Question: I want to show a video at the beginning of the application start, just like a splash. My whole app will be in Navigation. First, i add the video in a splashViewController and set it in appDelegate as rootView and then simply set the mainViewController as rootView again.
'''
- (BOOL)application:(UIApplication *)application didFinishLaunchingWithOptions:(NSDictionary *)launchOptions
{
UIStoryboard *mainStoryboard = [UIStoryboard storyboardWithName:@"Main" bundle: nil];
splashViewController = [[SplashViewController alloc] init];
splashViewController = (SplashViewController *)[mainStoryboard instantiateViewControllerWithIdentifier:@"SplashViewController"];
self.window.rootViewController = splashViewController;
[NSTimer scheduledTimerWithTimeInterval:9.0 target:self selector:@selector(removeSplashScreen:) userInfo:nil repeats:NO];
return YES;
}
-(void)removeSplashScreen:(id)userInfo
{
[splashViewController removeFromParentViewController];
UIStoryboard *mainStoryboard = [UIStoryboard storyboardWithName:@"Main" bundle: nil];
mainViewController = [[MainViewController alloc] init];
mainViewController = (MainViewController *)[mainStoryboard instantiateViewControllerWithIdentifier:@"MainViewController"];
self.window.rootViewController = mainViewController;
}
'''
Now i want to start navigation from this mainViewController. I use storyBoard & add navigation from 'Editor > Embed in > Navigation Controller' in mainViewController. Don't do it programmatically. But i know the way of implementing it using Nib.xib. Here i also put the 'arrow'(The arrow which indicate the starting VC) mark besides of it. But it getting crash when i click a button from mainVC to go next VC. How can i set the navigation here?
If any one have the answer, please share with me. Thanks a lot in Advance.
The scenario of my storyboard:

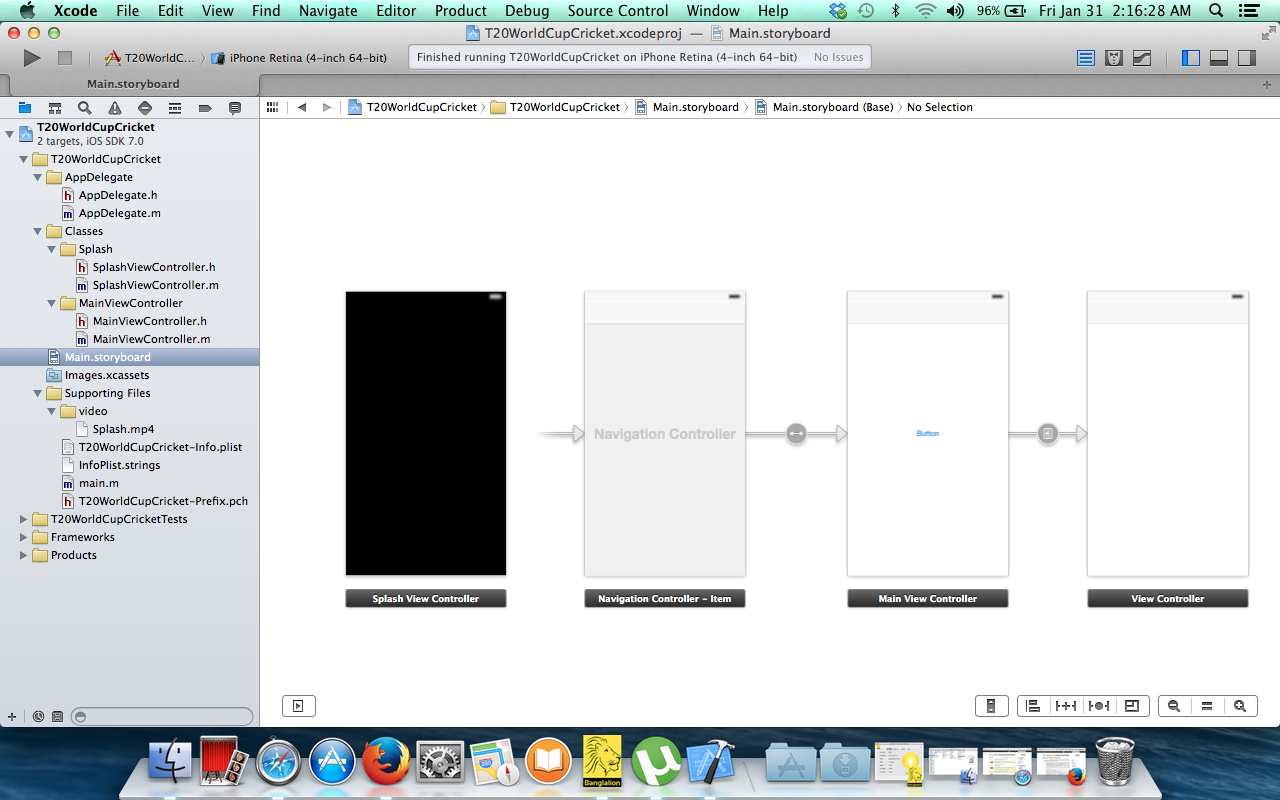
Answer: happy to help you here in two steps
step 1-
your didFinishLaunchingWithOptions code is almost correct , but it does not matter if its working . so let focus on step two.
step 2- in -(void)removeSplashScreen:(id)userInfo
'''
-first line is good , but you even dont need it because you are going to switch the root controller (leave it for now)
- second line (no need to write it)
- third line is really bad , what you doing here is trying to alloc you mainviewcontroller. really you need it with storyboard? no
- you should load you main view controller from storyboard
MainViewController* mainViewController = (MainViewController *)[mainStoryboard instantiateViewControllerWithIdentifier:@"MainViewController"];
'''
"this line is enough to load your main view controller from storyboard"
-next line is correct
self.window.rootViewController = mainViewController;
code seems to be working now , but still you are missing navigation controller because you have loaded mainviewcontroller from storyboard, not the navigation controller.
'''
- two solution for it
1- load navigation controller in place of mainviewcontroller(give a storyboard id to navigation controller , load it , and make it as root controller) --i will always go with it
2- make a navigation controller with allocating it & make its rootviewcontroller the mainviewcontroller
'''
-----------------working code ---------------